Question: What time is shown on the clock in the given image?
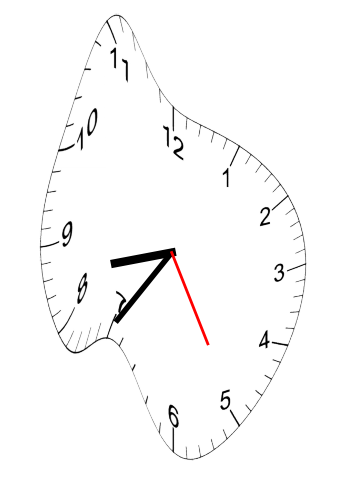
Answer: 08:35:25